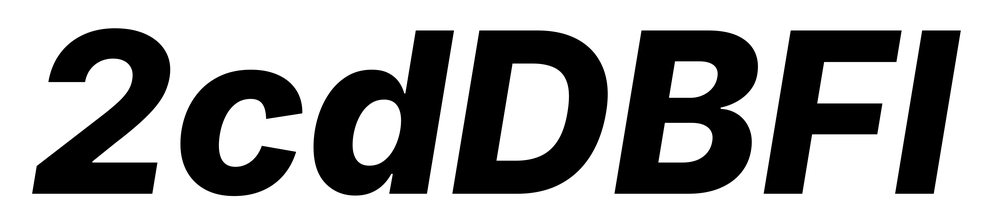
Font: Inter-Italic_ExtraBold_Italic